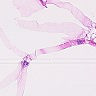
Metastatic tissue present: no